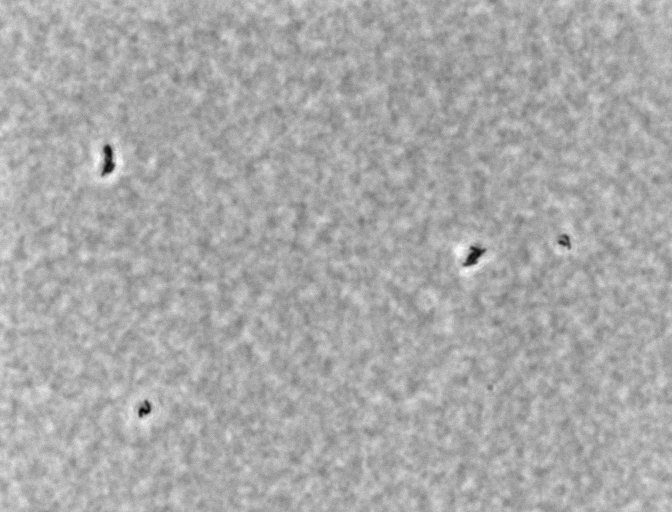
Listeria innocua